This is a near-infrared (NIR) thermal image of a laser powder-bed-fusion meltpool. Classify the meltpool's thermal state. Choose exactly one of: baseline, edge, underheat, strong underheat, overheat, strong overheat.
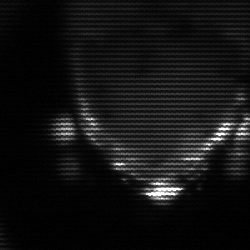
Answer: edge